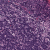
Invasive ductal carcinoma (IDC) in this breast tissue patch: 0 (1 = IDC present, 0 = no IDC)